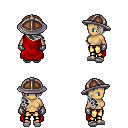
a pixel art fantasy rpg character, female body template, human, tanned skin, red cape, gold greaves, gray right-swept hairstyle, chain helm, metal gloves, white slippers, four views (front, back, left, right), 2x2 character sprite sheet, small pixel art, hard edges, no anti-aliasing